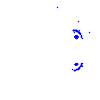
Particle: pion